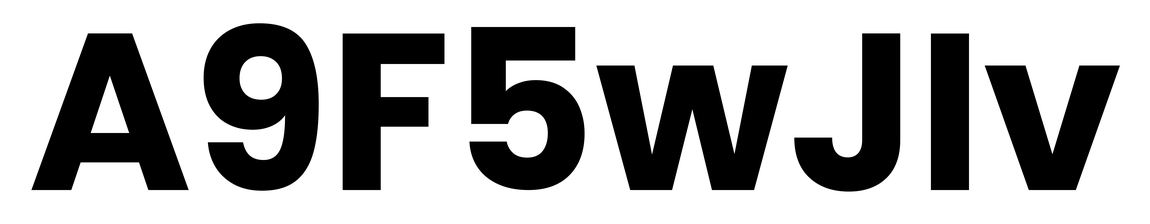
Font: Poppins-Bold